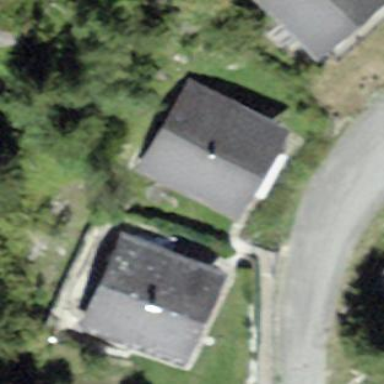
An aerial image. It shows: Detached building.